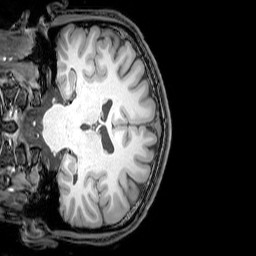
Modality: T1w
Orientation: coronal
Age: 24
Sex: male
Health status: healthy
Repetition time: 0.081 s
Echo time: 0.037 s